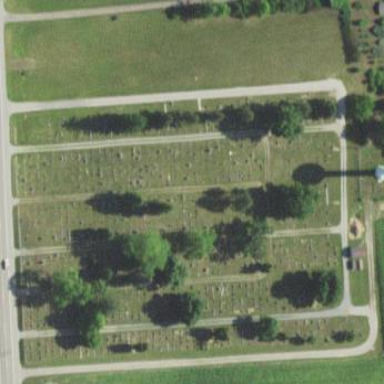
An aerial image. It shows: Cemetery.